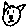
Label: cat